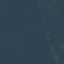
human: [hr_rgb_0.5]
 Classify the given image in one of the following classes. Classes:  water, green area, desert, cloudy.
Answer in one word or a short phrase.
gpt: green area